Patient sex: F
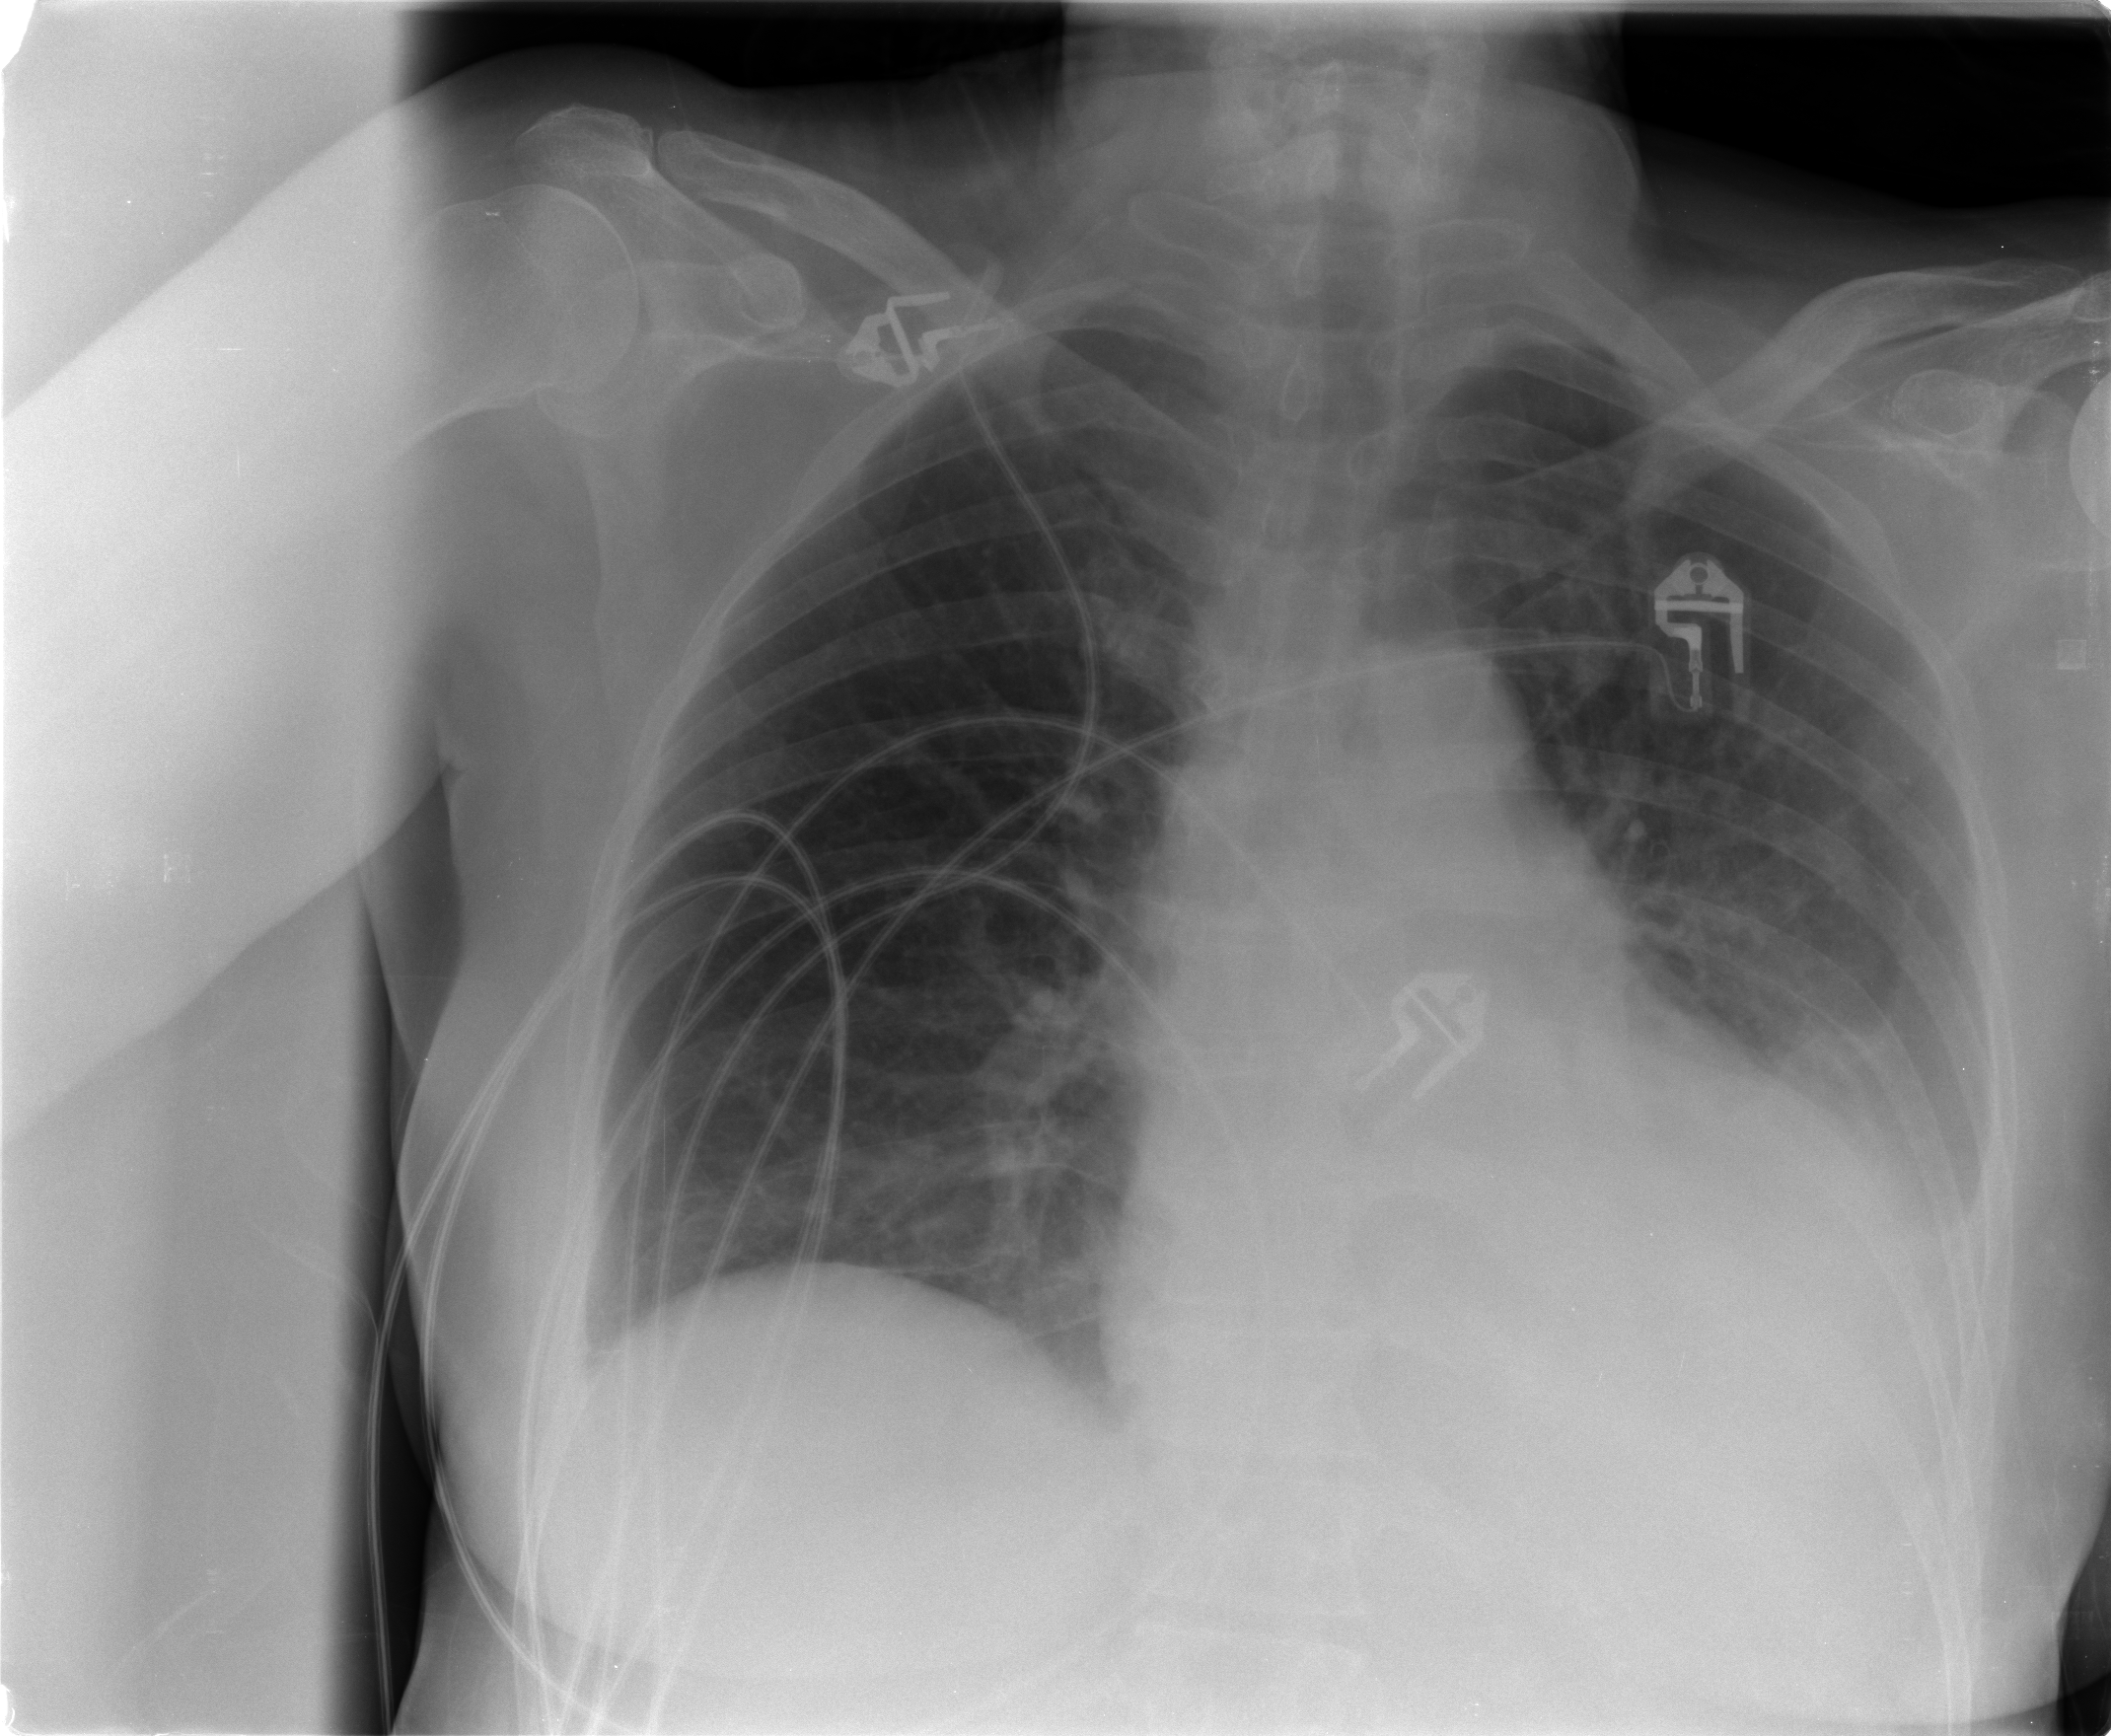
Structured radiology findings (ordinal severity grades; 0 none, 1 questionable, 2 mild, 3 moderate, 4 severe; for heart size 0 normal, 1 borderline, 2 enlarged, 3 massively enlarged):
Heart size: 2
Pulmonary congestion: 2
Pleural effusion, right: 0
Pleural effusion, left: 3
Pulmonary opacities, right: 0
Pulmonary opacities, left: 0
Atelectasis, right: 2
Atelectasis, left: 2